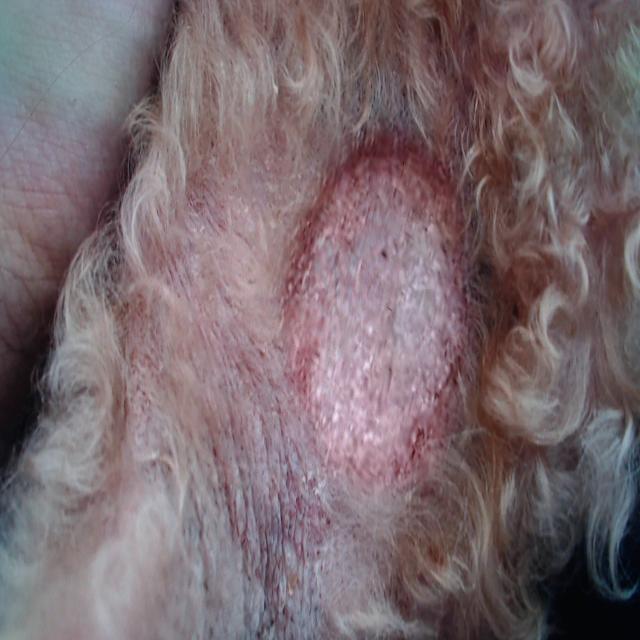
Canine ringworm (Dermatophytosis) — fungal infection caused by Microsporum or Trichophyton. Presents with circular alopecia, scaling, crusting, and broken hairs.